Question: I am able to generate PDF by using java Adapter and "ITEXT" library but not able to add an logo to the generated pdf. Logo is present inside java adapter folder structure while trying to refer the image file i am getting File not found exception. Below is the code
'''
@GET
@OAuthSecurity(enabled=false)
@Produces("application/pdf")
@Path("/downloadfile")
public Response getResourceData() throws IOException, DocumentException, URISyntaxException {
ByteArrayOutputStream baos = new ByteArrayOutputStream();
Document doc = new Document();
PdfWriter.getInstance(doc, baos);
doc.open();
Image img = Image.getInstance(Pdf55Resource.class.getResource("/img/wiprologo.jpg"));
doc.add(img);
doc.add(createFirstTable());
doc.close();
ResponseBuilder response = Response.ok(baos.toByteArray());
response.header("Content-Type", "application/pdf");
response.header("Content-disposition", "attachment; filename="+ "audit.pdf");
response.header("Pragma", "private");
response.header("Access-Control-Allow-Credentials", "true");
response.header( "Content-Length", baos.size() );
response.header("Access-Control-Allow-Origin", "*");
response.header("Access-Control-Allow-Methods", "*");
response.header("Access-Control-Allow-Headers", "*");
Response result = response.build();
return result;
}
'''
I have created one image folder inside that folder i have my image file.

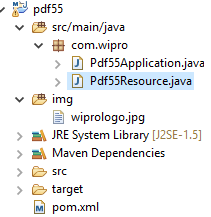
Answer: Several things you can try:
Make sure your pom.xml has a rule to copy the image resource to the build target. Secondly, I think your file will need to be inside the java classpath structure for java to find it. If /img isn't in the classpath, I don't think it will find it.
As an example, I load the my iText license file using getResourceAsSteam().
'''
InputStream keyFileIS = getClass().getClassLoader().getResourceAsStream(licenseFile);
LicenseKey.loadLicenseFile(keyFileIS); // LicenseKey version 2
'''
I put the license file in the base java directory (src/main/java) of the adapter to make sure it's in the classpath. I use the getClassLoader() since it searches relative to the classpath root instead of the current class. I don't specify any path info either, just the file name. (see <URL>
In the build section of the pom.xml, I added a rule to make sure it gets copied to the target (after the rule):
'''
<build>
<plugins>
<plugin>
<groupId>com.ibm.mfp</groupId>
<artifactId>adapter-maven-plugin</artifactId>
<extensions>true</extensions>
</plugin>
</plugins>
<resources>
<resource>
<directory>src/main/java</directory>
<excludes><exclude>**/*.java</exclude></excludes>
</resource>
</resources>
</build>
'''
That copies everything that's not a source file to the target.
Hope something helps